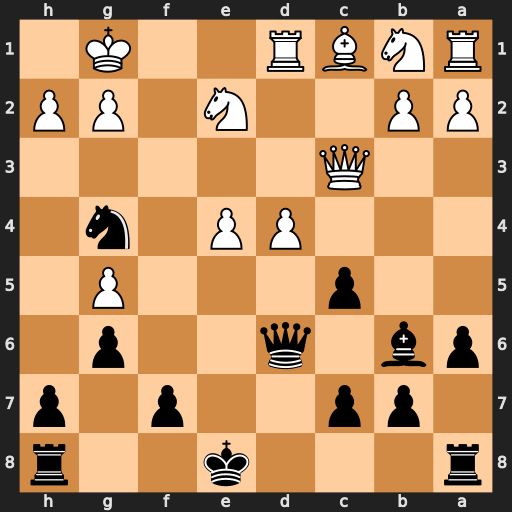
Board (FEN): r3k2r/1pp2p1p/pb1q2p1/2p3P1/3PP1n1/2Q5/PP2N1PP/RNBR2K1
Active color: b
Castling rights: kq
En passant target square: -
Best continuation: cxd4 Qg3 d3+ Kf1 dxe2+